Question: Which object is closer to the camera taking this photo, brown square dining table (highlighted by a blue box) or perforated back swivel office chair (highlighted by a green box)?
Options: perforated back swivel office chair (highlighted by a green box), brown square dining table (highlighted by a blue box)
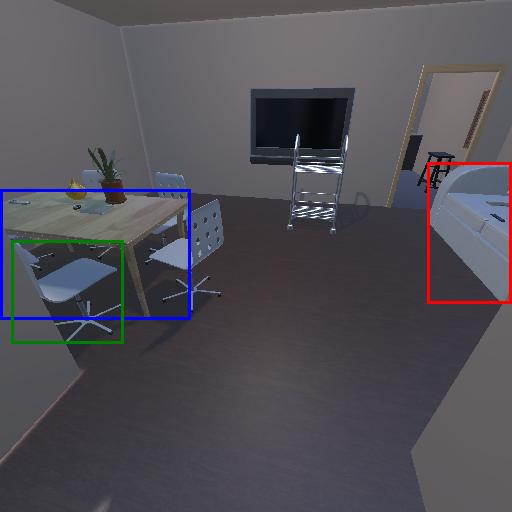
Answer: perforated back swivel office chair (highlighted by a green box)